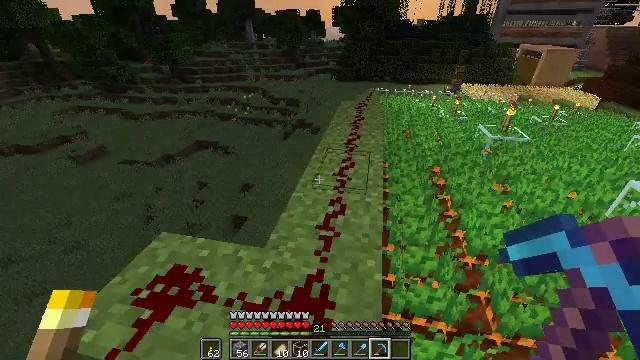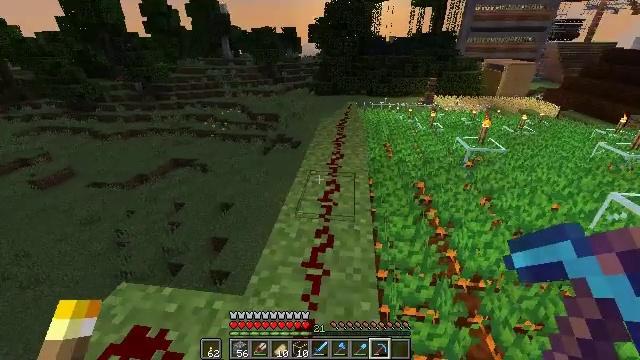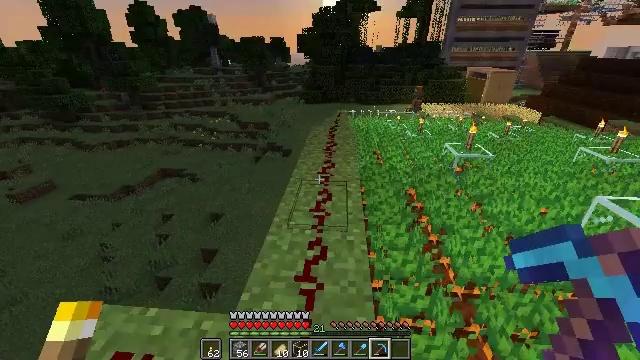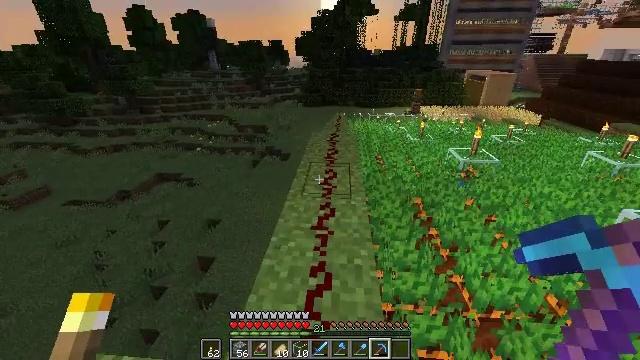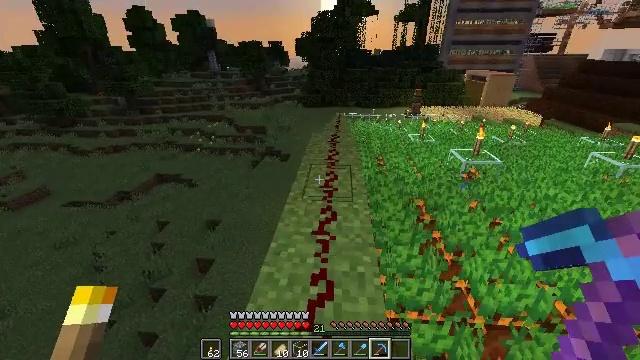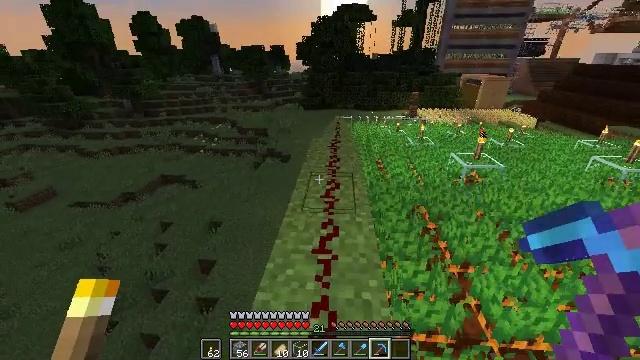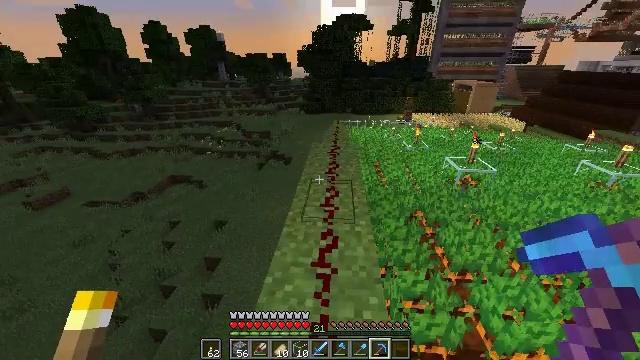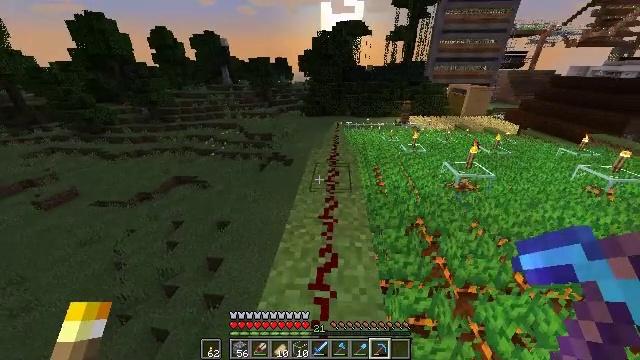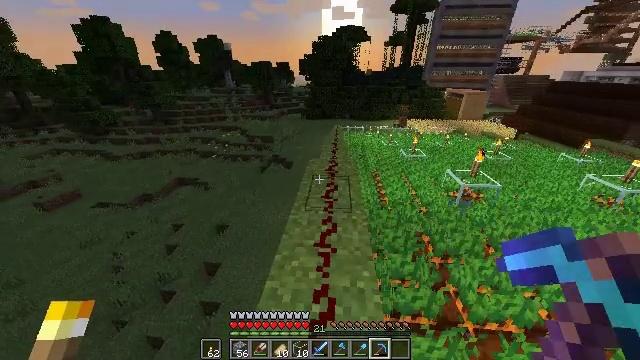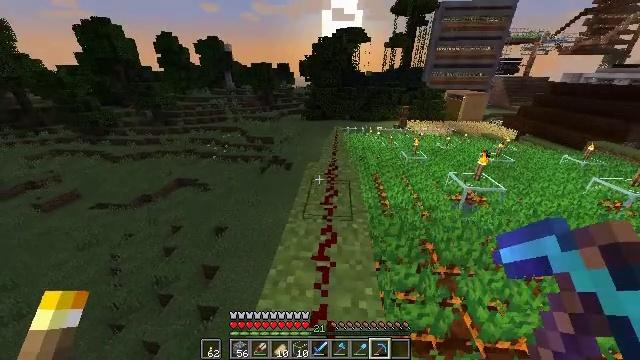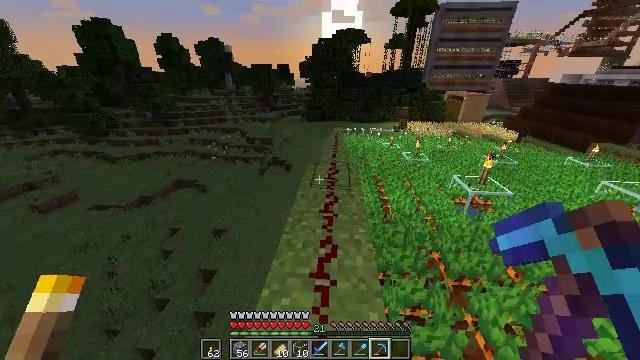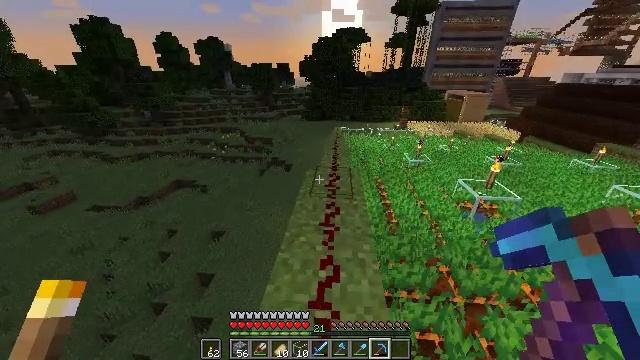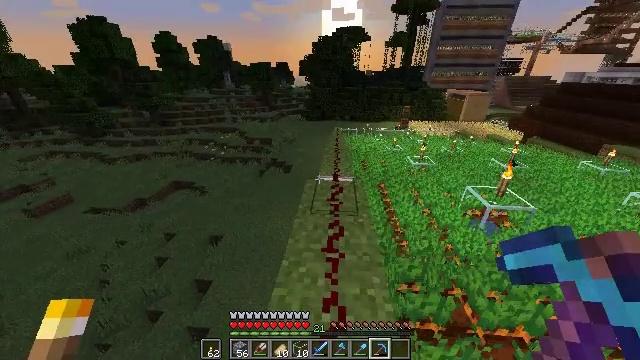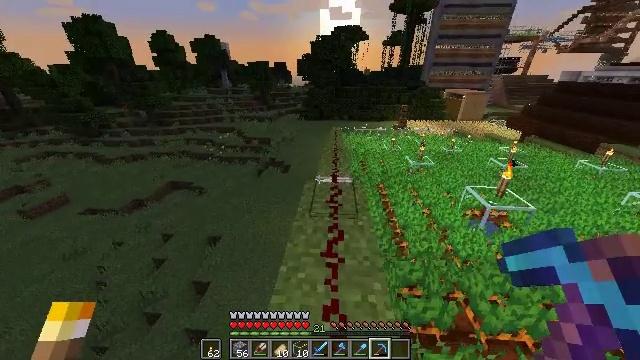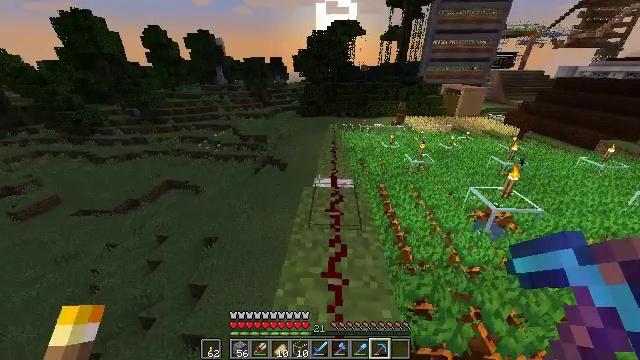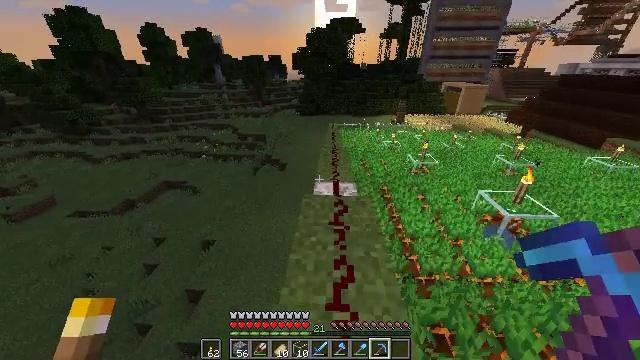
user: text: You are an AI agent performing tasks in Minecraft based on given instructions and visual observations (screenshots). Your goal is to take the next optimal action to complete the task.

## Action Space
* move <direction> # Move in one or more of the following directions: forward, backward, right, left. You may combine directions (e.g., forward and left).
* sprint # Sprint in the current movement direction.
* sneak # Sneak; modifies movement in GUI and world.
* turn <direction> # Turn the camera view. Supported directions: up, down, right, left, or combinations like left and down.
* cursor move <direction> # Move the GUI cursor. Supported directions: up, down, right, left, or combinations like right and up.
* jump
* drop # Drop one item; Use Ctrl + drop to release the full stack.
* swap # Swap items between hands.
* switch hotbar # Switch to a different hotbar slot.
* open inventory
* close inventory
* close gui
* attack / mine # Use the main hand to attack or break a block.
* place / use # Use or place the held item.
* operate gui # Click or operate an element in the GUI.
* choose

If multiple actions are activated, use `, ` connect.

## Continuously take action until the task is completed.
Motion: motion action
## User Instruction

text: Collect redstone wire by mining it.
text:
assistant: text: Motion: move forward, turn right and up
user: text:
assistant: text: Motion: move forward, turn right and up
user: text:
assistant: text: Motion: move forward
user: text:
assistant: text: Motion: move forward, sprint
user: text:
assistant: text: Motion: move forward, sprint
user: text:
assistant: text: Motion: move forward, sprint
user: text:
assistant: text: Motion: move forward, sprint
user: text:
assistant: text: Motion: move forward
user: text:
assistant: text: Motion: move forward, sprint
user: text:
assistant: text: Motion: move forward, sprint
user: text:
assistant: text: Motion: move forward, sprint
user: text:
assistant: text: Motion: move forward, sprint
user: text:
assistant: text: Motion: move forward
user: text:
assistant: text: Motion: move forward
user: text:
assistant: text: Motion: move forward
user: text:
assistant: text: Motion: move forward
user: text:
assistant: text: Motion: move forward
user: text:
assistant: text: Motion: move forward
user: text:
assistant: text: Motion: move forward, jump
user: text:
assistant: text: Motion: move forward, jump
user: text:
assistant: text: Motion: move forward, jump
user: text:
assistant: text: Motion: move forward, jump
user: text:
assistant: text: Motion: move forward, jump
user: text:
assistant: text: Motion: move forward, jump
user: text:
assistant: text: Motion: move forward, jump
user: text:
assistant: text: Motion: move forward, jump
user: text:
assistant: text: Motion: move forward, jump
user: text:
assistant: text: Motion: move forward, jump
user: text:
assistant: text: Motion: move forward, jump
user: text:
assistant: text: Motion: move forward, sprint, jump